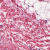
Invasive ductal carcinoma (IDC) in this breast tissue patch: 0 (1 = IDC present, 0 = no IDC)